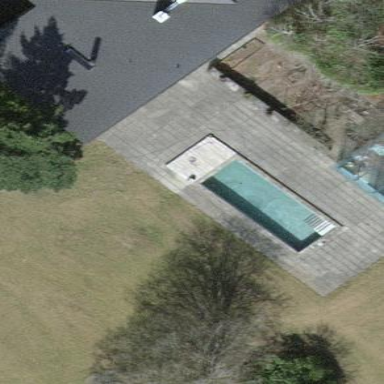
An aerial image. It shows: Swimming pool located in leisure land.